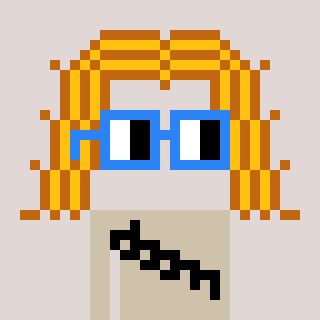
a pixel art character with square blue glasses, a hair-shaped head and a bege-colored body on a warm background